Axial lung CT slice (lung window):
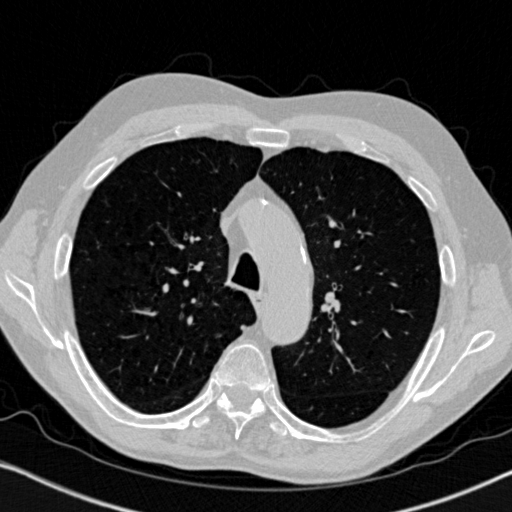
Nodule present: no